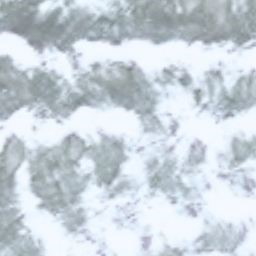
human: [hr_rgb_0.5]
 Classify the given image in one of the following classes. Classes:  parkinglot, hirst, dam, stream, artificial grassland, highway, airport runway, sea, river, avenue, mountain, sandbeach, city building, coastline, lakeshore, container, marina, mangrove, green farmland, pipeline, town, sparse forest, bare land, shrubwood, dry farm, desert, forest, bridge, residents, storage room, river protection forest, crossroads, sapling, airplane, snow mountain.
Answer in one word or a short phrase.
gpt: snow mountain